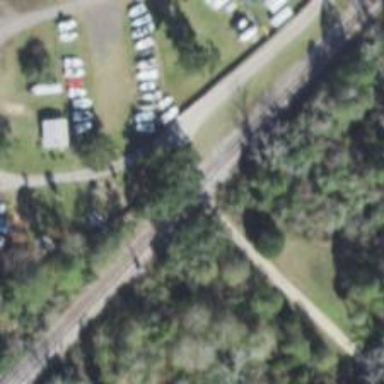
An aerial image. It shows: Level crossing along the railway.